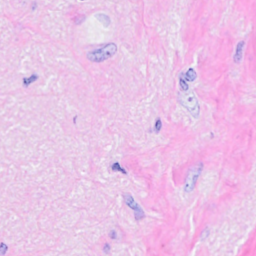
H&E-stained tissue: Breast